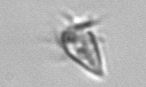
Label: Paratontonia_gracillima